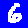
Digit: 6